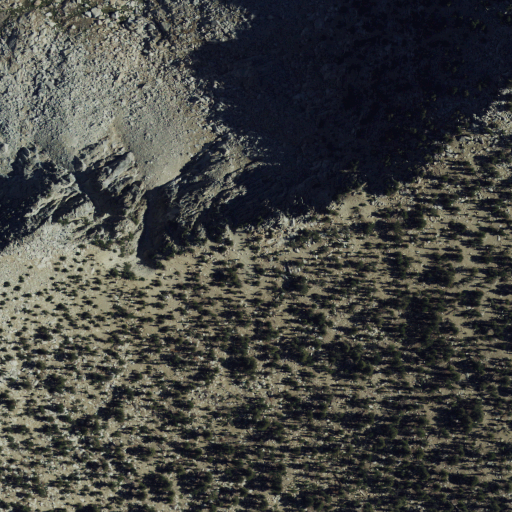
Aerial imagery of gap in California named Gardiner Pass containing shrub, barren land, grassland, and evergreen forest